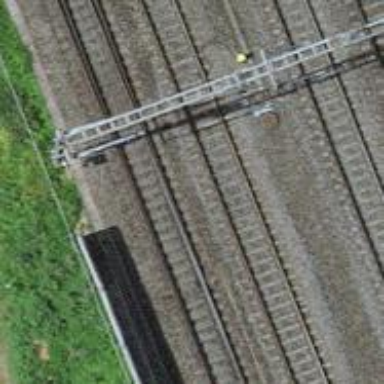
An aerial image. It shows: Railway switch.